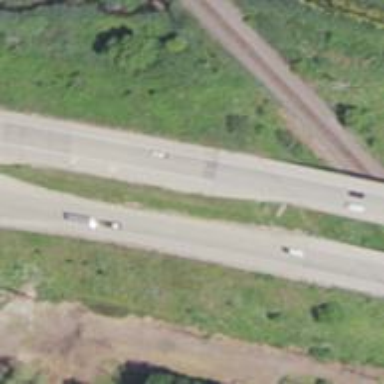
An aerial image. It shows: Trunk highway with bridge.